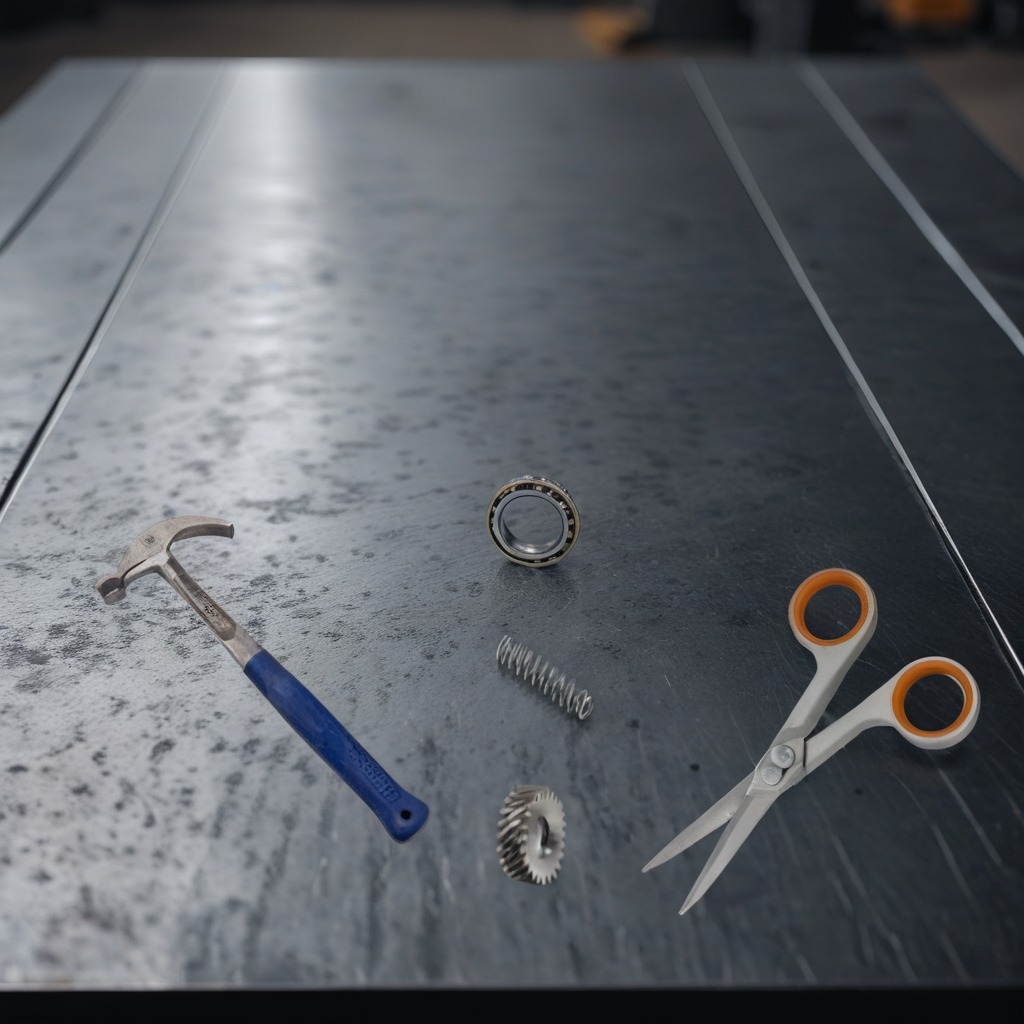
A metal ball bearing, a steel gear with teeth, a hammer, a coiled metal spring, and a pair of scissors are lying on the cold steel table in a mining workshop.